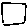
Label: square